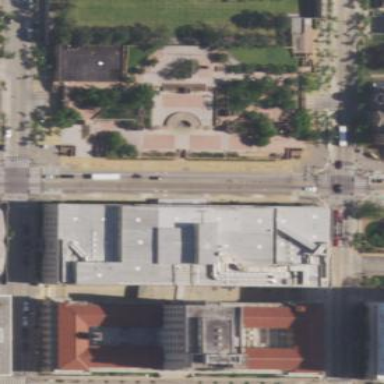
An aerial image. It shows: Courthouse.